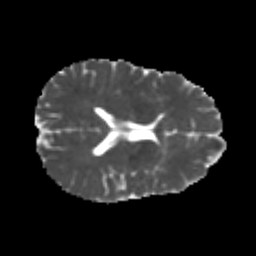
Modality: MD
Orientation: axial
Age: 24
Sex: male
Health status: healthy
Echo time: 0.074 s